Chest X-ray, PA view. Patient: 66 years old, sex M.
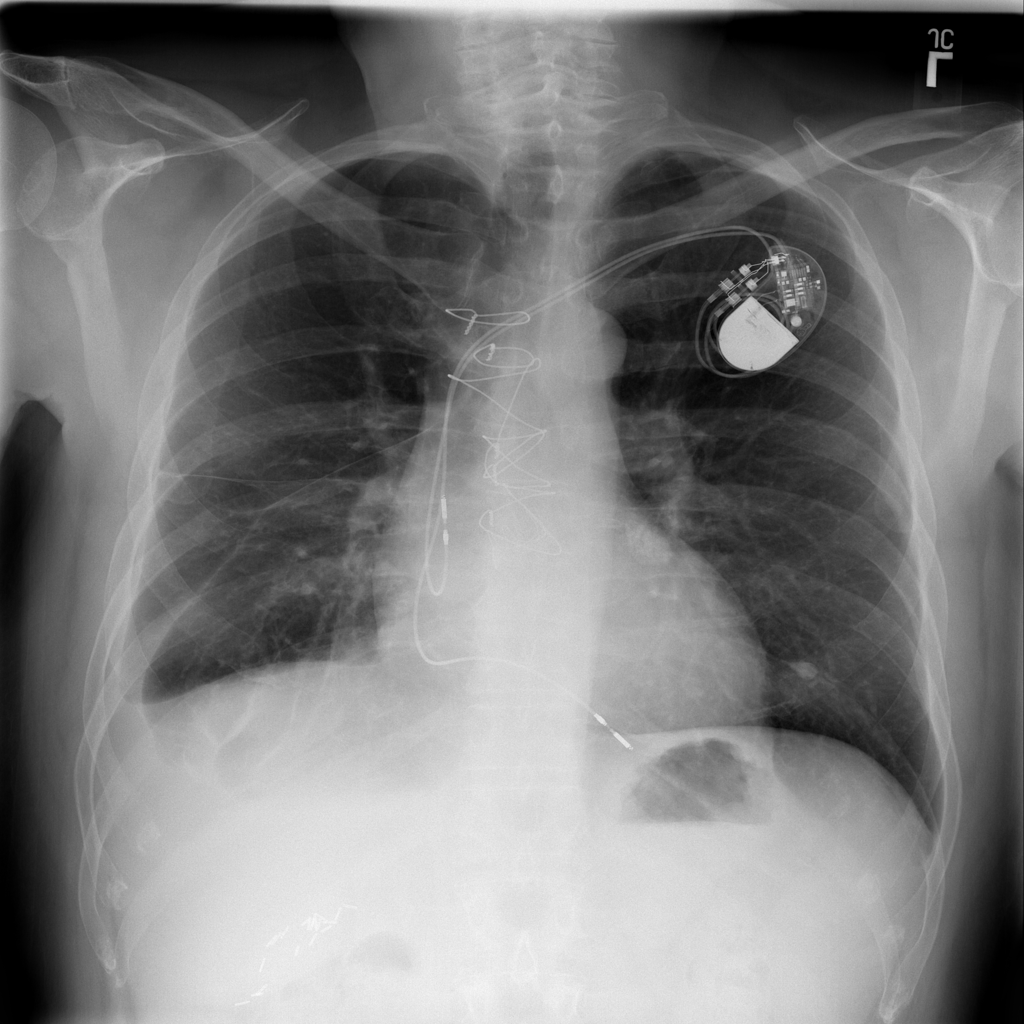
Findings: Effusion